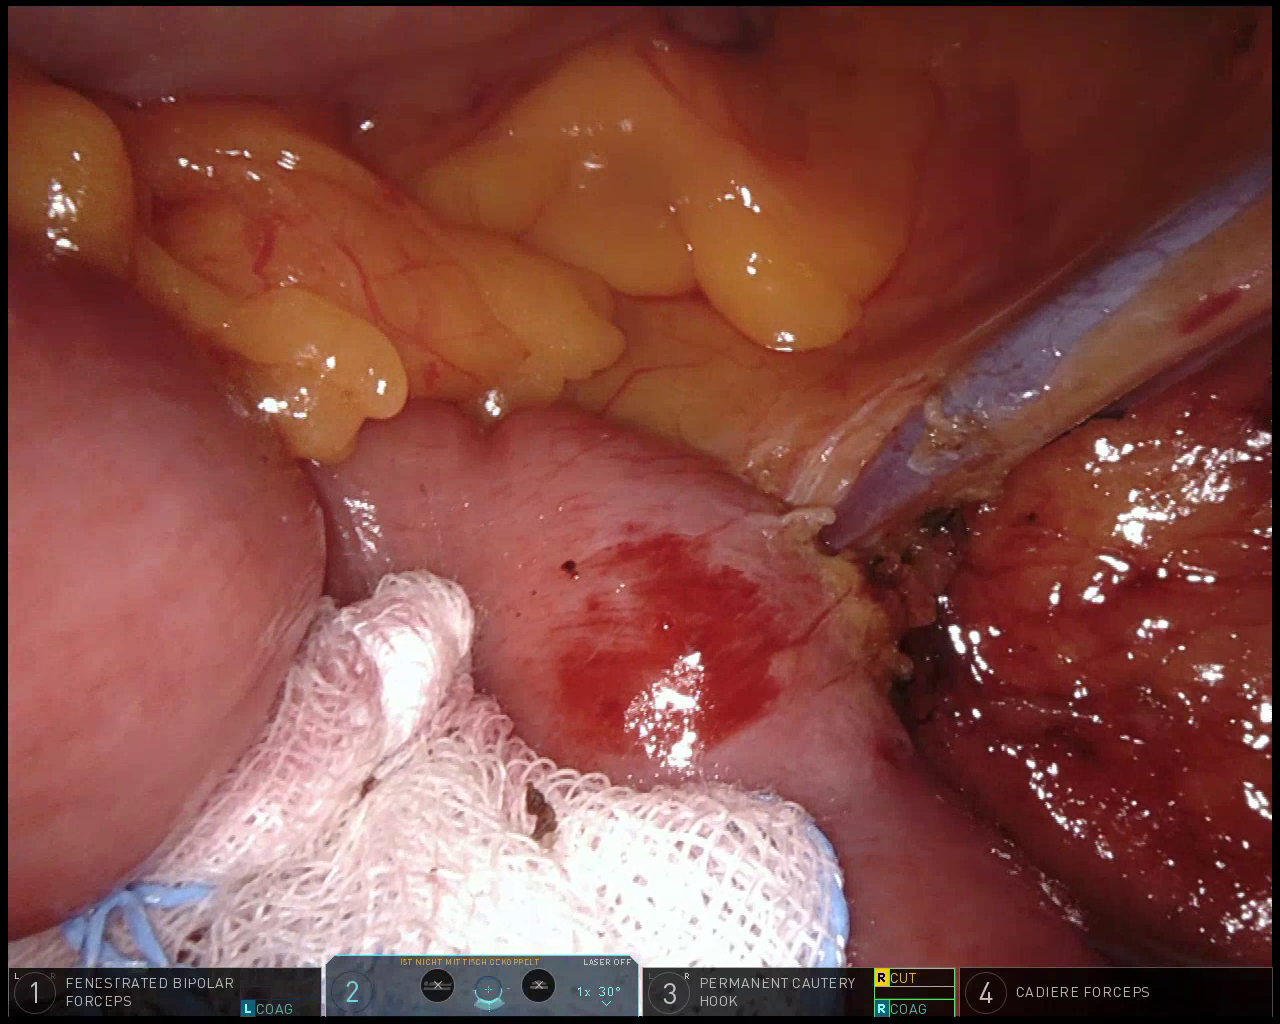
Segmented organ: small_intestine
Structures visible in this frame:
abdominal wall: no
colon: yes
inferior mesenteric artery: no
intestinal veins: yes
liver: no
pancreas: no
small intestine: yes
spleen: no
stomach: no
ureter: no
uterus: no
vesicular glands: no